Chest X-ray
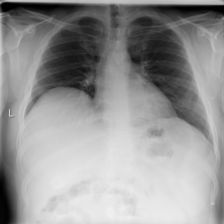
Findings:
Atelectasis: negative
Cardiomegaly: negative
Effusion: negative
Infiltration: negative
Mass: negative
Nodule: negative
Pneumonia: negative
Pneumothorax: negative
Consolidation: negative
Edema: negative
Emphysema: negative
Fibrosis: negative
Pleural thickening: negative
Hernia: negative